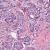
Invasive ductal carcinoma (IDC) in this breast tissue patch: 1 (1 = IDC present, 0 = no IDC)